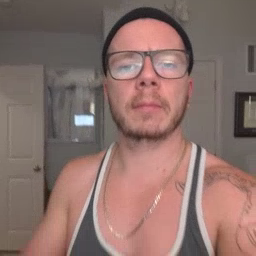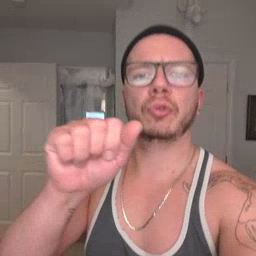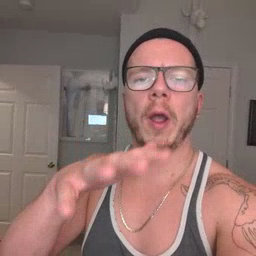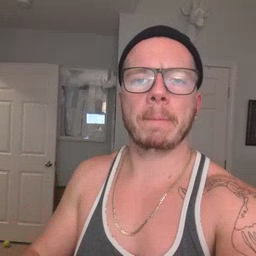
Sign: drop